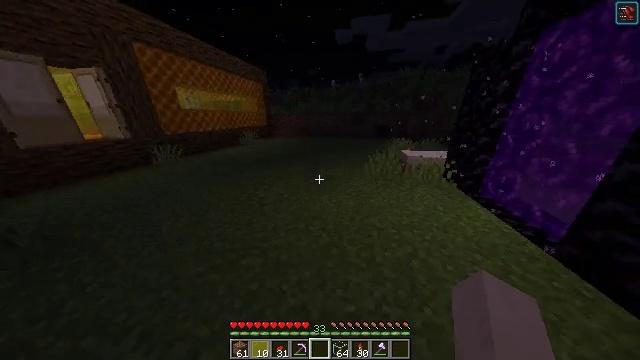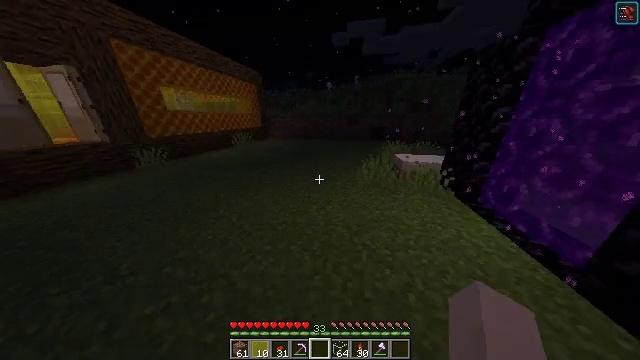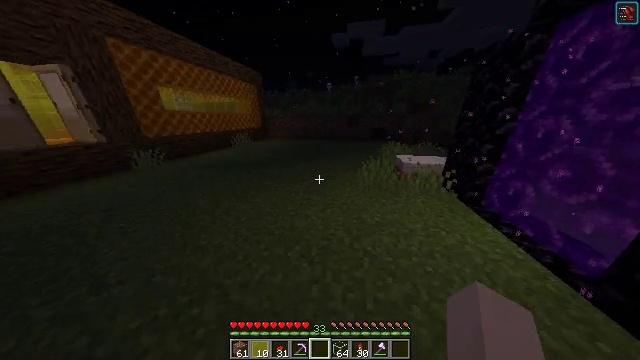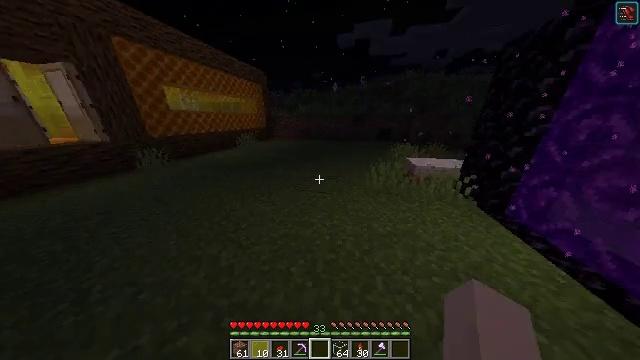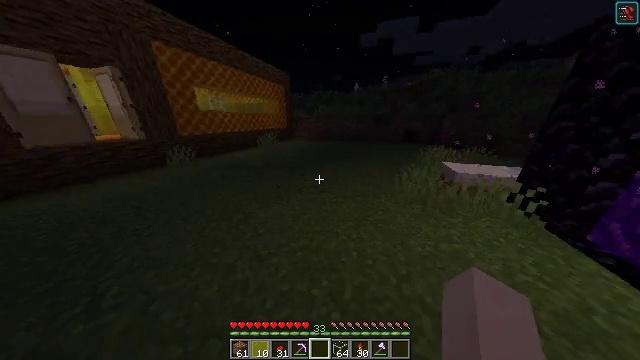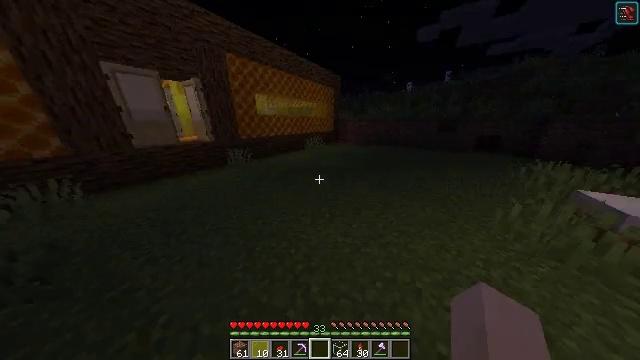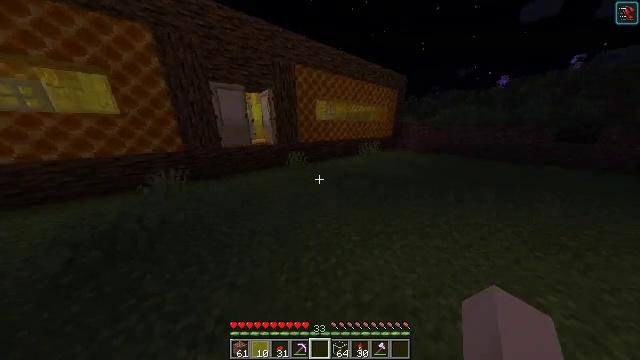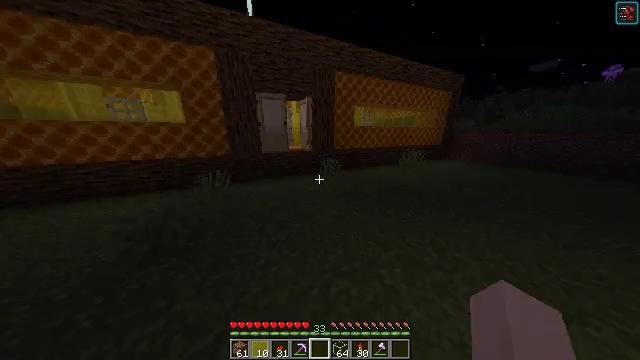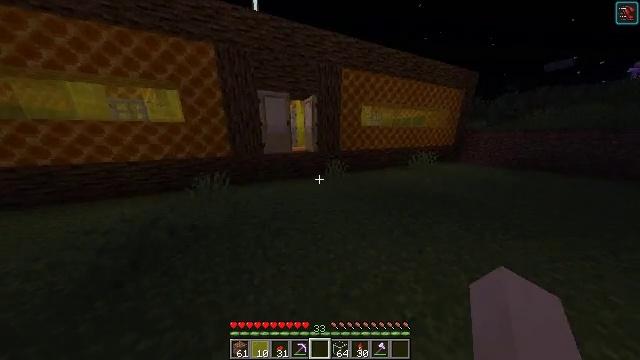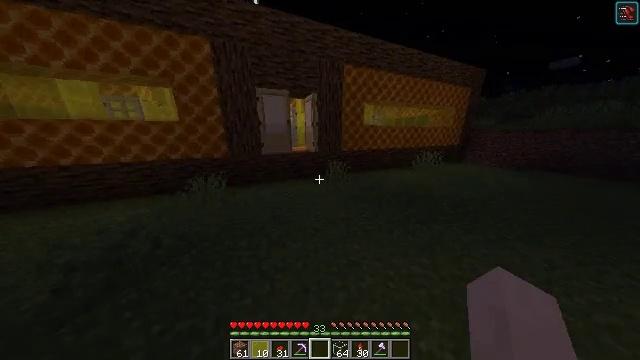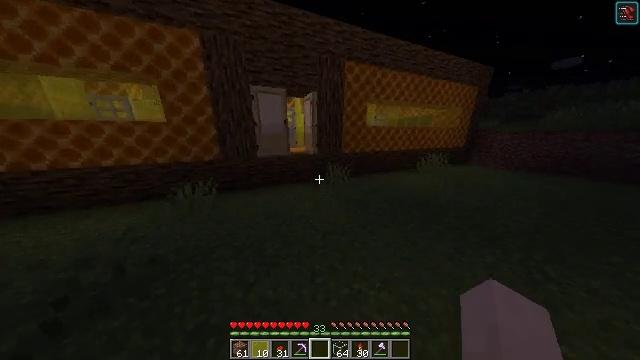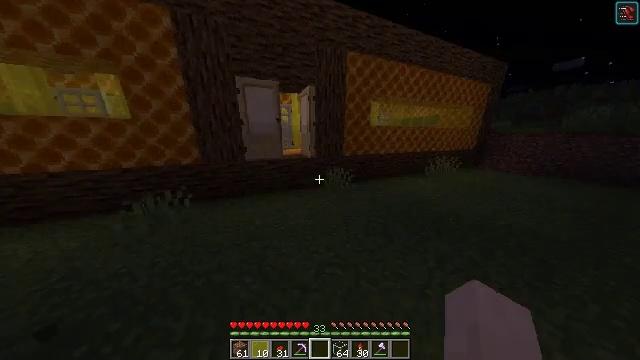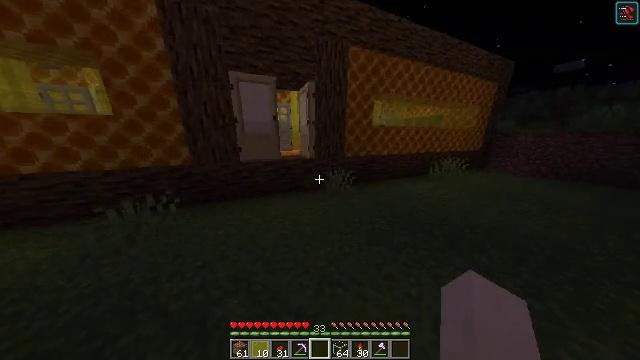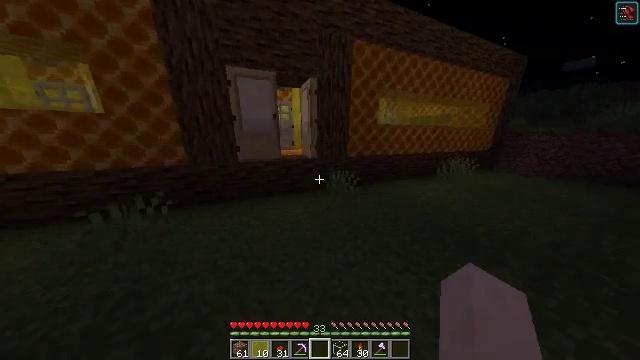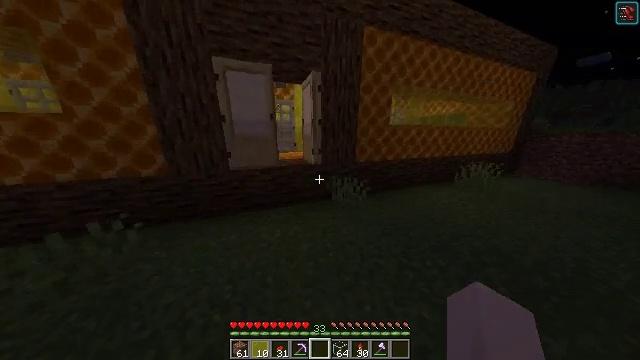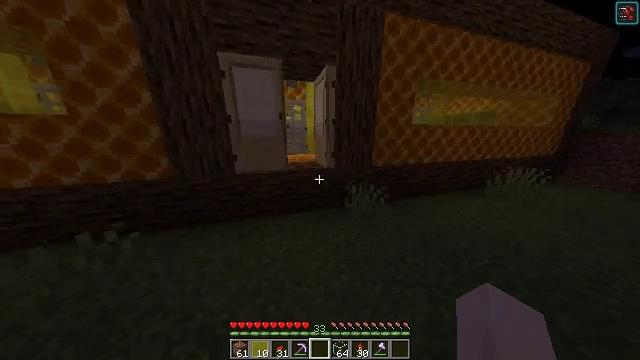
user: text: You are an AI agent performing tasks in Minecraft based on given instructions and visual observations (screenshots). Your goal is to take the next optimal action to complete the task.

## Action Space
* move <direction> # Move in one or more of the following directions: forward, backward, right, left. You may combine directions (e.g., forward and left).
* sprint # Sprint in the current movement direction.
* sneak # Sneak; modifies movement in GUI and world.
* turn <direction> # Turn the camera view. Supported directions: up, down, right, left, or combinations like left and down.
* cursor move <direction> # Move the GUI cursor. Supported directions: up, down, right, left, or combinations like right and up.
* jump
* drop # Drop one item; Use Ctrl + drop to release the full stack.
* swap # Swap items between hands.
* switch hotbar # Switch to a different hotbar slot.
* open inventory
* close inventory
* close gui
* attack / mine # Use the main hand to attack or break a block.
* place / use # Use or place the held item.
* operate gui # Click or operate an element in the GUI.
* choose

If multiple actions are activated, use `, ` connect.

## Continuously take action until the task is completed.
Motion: motion action
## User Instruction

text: Gather the yellow stained glass pane from the structure.
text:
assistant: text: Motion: move forward
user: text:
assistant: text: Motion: move forward and move left
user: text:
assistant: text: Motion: move forward and move left, turn left
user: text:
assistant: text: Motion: move forward and move left, turn left
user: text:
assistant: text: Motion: move forward and move left, turn left and up
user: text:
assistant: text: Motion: move forward, turn left and up
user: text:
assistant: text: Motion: move forward, turn left and up
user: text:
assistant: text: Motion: move forward, turn left
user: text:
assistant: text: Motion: move forward
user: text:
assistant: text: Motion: move forward
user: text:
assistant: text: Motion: move forward
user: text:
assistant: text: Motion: move forward
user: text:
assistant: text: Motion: move forward
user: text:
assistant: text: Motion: move forward, turn left
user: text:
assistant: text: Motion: move forward, turn left
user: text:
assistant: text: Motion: move forward, turn left
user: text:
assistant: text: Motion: move forward, turn left
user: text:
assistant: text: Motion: move forward, turn left
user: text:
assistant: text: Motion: move forward, turn left
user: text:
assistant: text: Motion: move forward
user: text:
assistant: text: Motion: move forward
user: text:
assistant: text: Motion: move forward, jump
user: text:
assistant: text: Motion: move forward, jump
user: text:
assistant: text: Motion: move forward, turn left, jump
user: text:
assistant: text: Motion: move forward, turn left
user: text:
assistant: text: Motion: move forward
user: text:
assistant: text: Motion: move forward
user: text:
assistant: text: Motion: move forward and move left, turn right
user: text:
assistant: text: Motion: move forward and move left, turn right and down
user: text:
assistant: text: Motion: move forward and move left, turn right and down